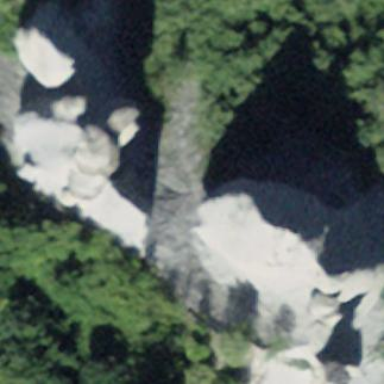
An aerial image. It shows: Cliff in nature.